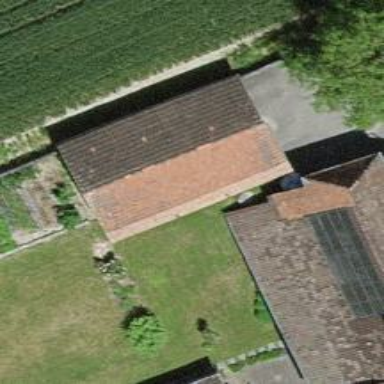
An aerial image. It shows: Garage.